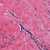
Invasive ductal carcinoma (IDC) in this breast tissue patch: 0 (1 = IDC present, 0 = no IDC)